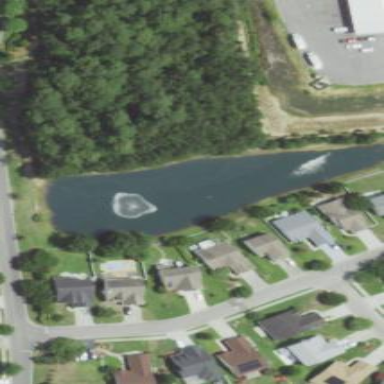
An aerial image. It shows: Pond surrounded by natural water.